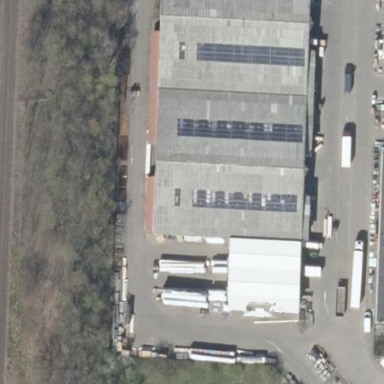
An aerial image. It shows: Industrial building.